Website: slack
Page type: billing-address
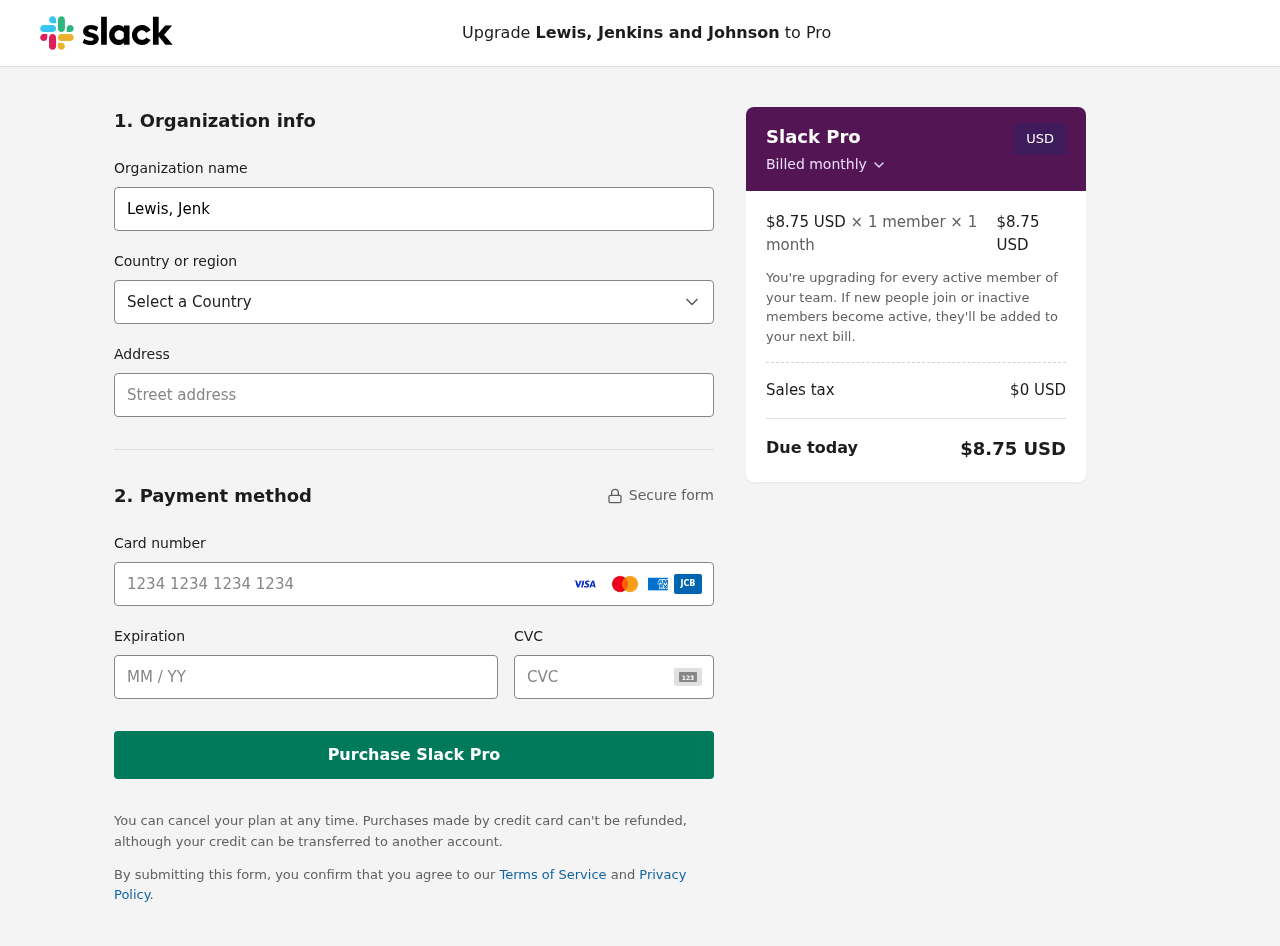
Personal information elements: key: PII_CARD_CVV
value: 4331
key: PII_CARD_EXPIRY
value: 01/29
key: PII_CARD_NUMBER
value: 3493 4817 4524 093
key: PII_COMPANY
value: Lewis, Jenkins and Johnson
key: PII_COUNTRY
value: United States
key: PII_STREET
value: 704 Jeremy Cliffs
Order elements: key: ORDER_PRICE_PER_MEMBER
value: $8.75 USD
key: ORDER_MEMBER_COUNT
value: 1
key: ORDER_MONTH_COUNT
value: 1
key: ORDER_SUBTOTAL
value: $8.75 USD
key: ORDER_TAX
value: $0
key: ORDER_TOTAL
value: $8.75 USD